Current action and preconditions to check: trajectory_clear

Your task: For each precondition in the list above, predict whether it will hold at this action.

Consider the current scene as observed from the mobile robot's camera, and analyze the predicted future states of all dynamic agents (e.g., people, animals, vehicles, or any moving entities) within the NEXT SECOND.

IMPORTANT: Only answer "very likely" if you are absolutely certain—based on strong, clear evidence—that a dynamic agent will violate the precondition in the predicted future state. Do NOT answer "very likely" for unlikely, ambiguous, or low-probability risks.

Ask yourself for each precondition: Is there a high probability, with clear and convincing evidence, that the predicted future states of any dynamic agent will interfere with the predicted future state of the currently executing action within the NEXT SECOND, causing that precondition to fail?

Assess the risk level based on these predictions. Use "likely" or "very likely" if motions create a clear risk of interference.

Use "neutral" or "improbable" if agents are nearby but their predicted paths are clearly diverging or non-conflicting.

Failure Risk Categories: "very improbable", "improbable", "neutral", "likely", "very likely"

Answer Format: Output ONLY the probability_of_failure value from these categories: "very improbable", "improbable", "neutral", "likely", "very likely"

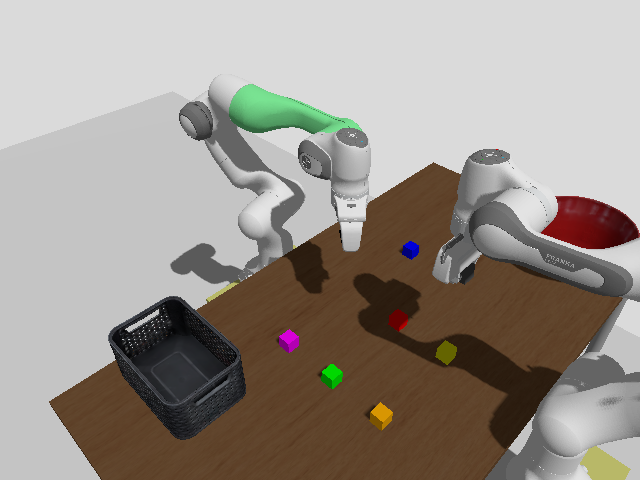

Answer: improbable